一年级 · 组合数学
看一看, 填一填。

(3) \$ \qquad \$层。有 \$ \qquad \$只猴。从下 面数, 是第

\$ \qquad \$只。
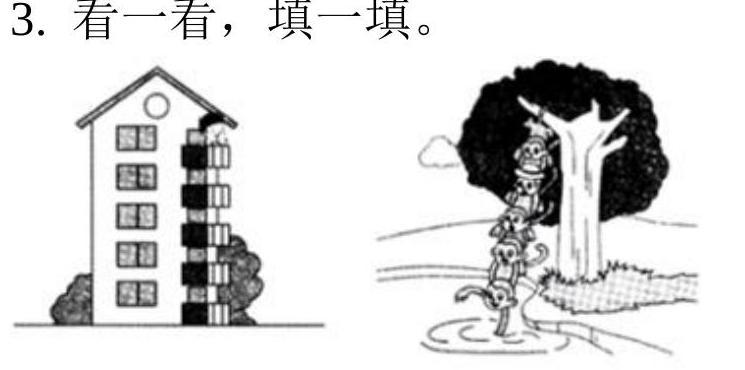
答案: 解$5 ; 5 ; 4$